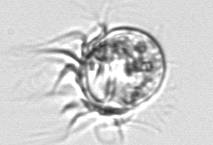
Label: Leegaardiella_ovalis